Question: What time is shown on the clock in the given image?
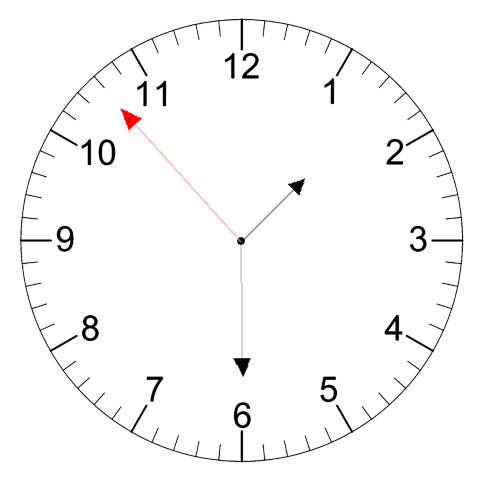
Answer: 01:29:53